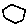
Label: hexagon